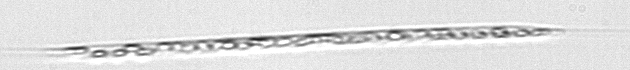
Label: Rhizosolenia